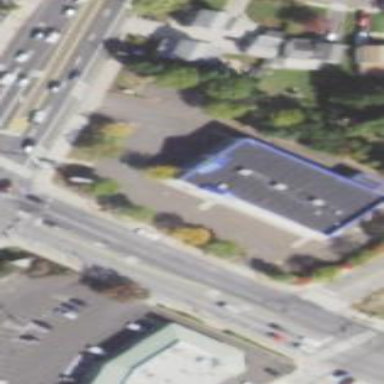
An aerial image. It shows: Retail building.